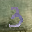
Label: 3